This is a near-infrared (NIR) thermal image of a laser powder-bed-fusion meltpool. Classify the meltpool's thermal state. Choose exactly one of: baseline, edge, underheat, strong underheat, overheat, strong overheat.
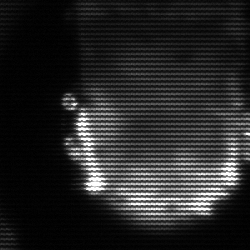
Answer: baseline